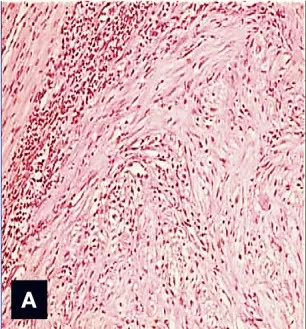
The area between the tumor and the normal myocardium is characterized by a mixed inflammatory infiltrate composed of polymorphonuclear leukocytes, lymphocytes, monocytes, and plasma cells (Col. Hem-Eos, original magnification x40: A,B).
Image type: pathology (h&e)